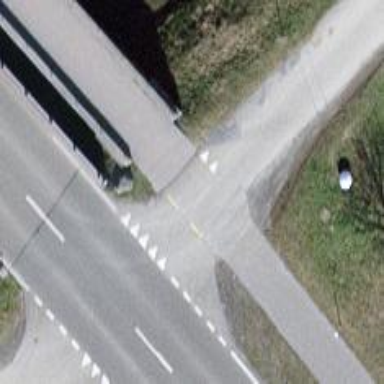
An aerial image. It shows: Paved path on bridge.